Question: HTML:
'''
<div class="spoiler-content-block">
<div class="spoiler-inner-content-block">
<div class="top-block top-block-tight">
Name
</div>
<div class="bottom-block">
<span class="previous-number">0</span>
</div>
</div>
<div class="spoiler-inner-content-block">
<div class="top-block">
Time of last login
</div>
<div class="bottom-block">
<br>
<span class="previous-number">0</span>
</div>
</div>
<div class="spoiler-inner-content-block">
<div class="top-block top-block-tight">
Status
</div>
<div class="bottom-block">
<span class="current-number">0</span><br>
<span class="previous-number">0</span>
</div>
</div>
</div>
'''
CSS:
'''
div.spoiler-content{
border: 1px solid #DDDDDD;
padding: 10px;
white-space: nowrap;
text-align:center;
}
div.spoiler-content-block{
display: inline-block;
border:1px solid #ececec;
white-space: normal;
padding: 5px;
text-align: center;
vertical-align: middle;
}
div.spoiler-inner-content-block{
display:inline-block;
white-space: nowrap;
}
.top-block{
border: 1px solid #ececec;
padding: 5px;
margin-bottom: 5px;
height: 30px;
}
.bottom-block{
border: 1px solid #ececec;
padding: 5px;
}
'''
Example: <URL>
The problem is in the '<div class="bottom-block">' - when there is one value it goes bottom, how to fix it?

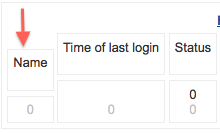
Answer: Try adding a 'vertical-align:top' to your 'div.spoiler-inner-content-block'
'''
div.spoiler-inner-content-block{
display:inline-block;
white-space: nowrap;
vertical-align:top;
}
'''
I've <URL>